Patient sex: F
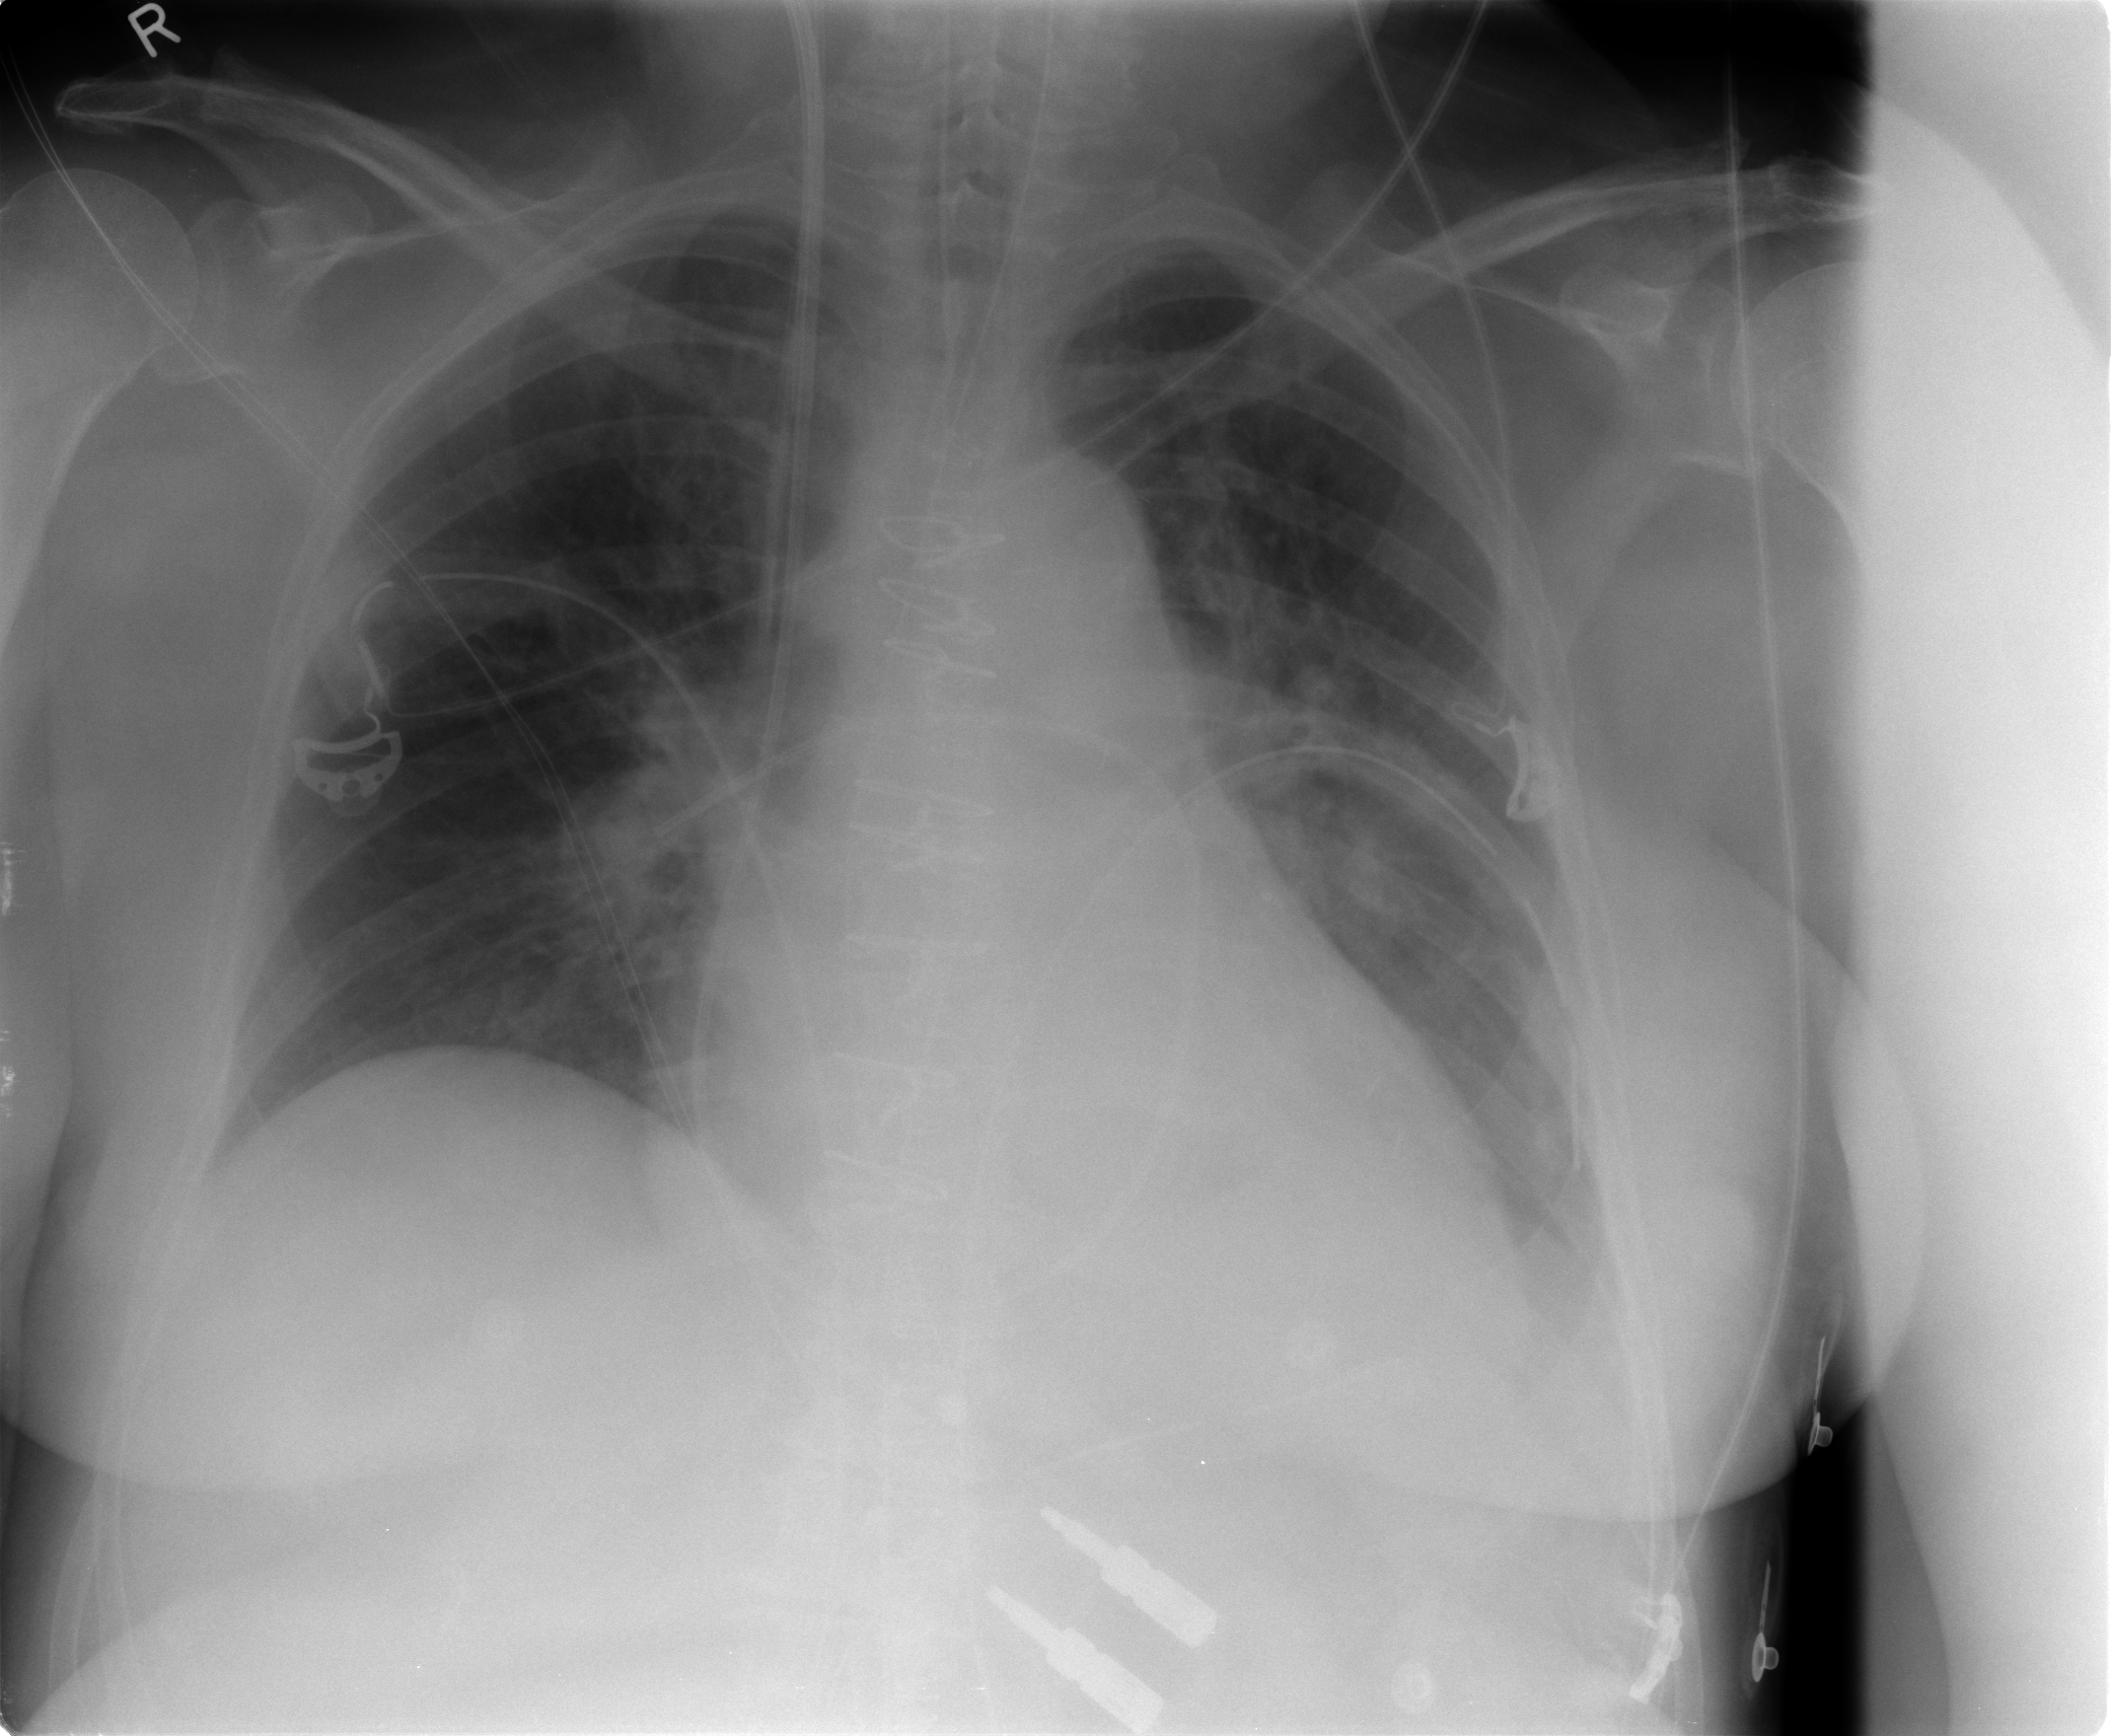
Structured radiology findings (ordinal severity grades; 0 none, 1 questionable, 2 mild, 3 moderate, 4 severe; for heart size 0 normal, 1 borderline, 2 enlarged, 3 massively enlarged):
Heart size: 2
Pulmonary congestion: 2
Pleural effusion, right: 0
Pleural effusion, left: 2
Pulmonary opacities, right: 0
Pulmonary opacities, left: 0
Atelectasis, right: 0
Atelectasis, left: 3